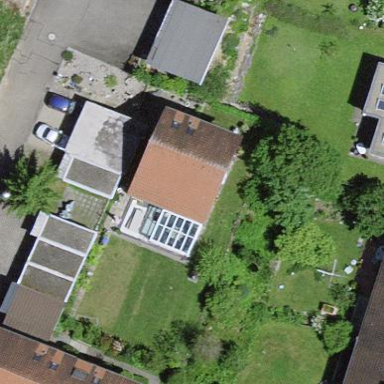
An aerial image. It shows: Detached building.